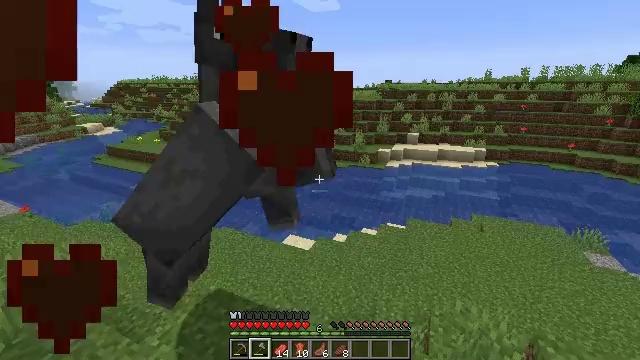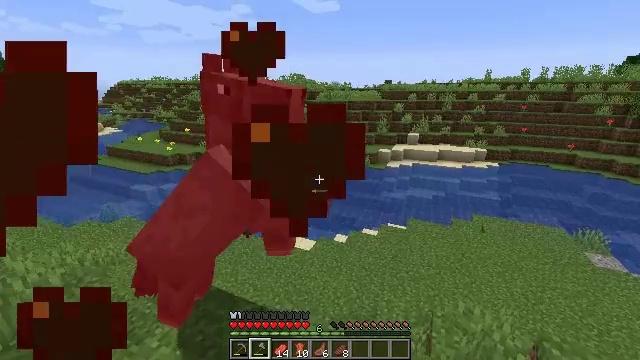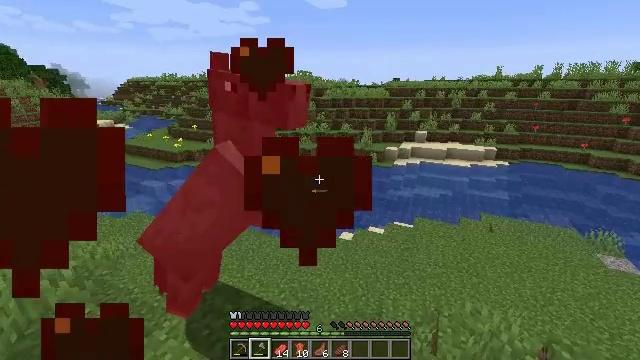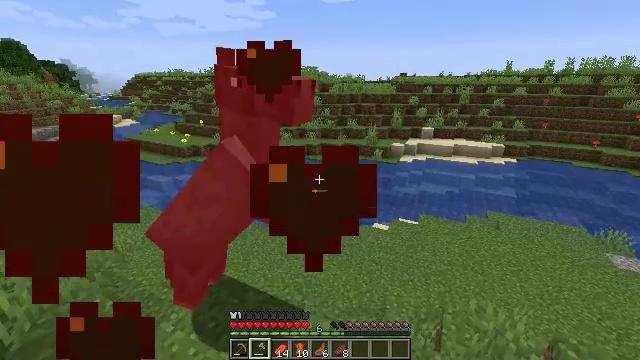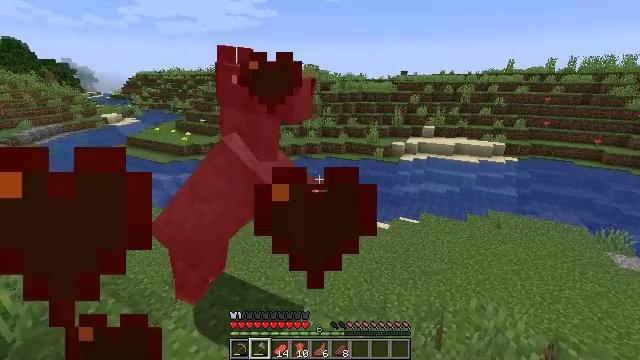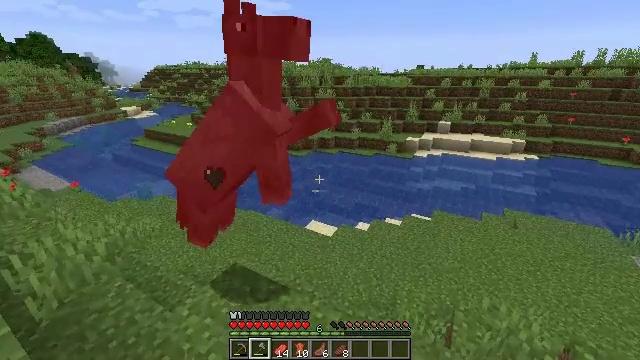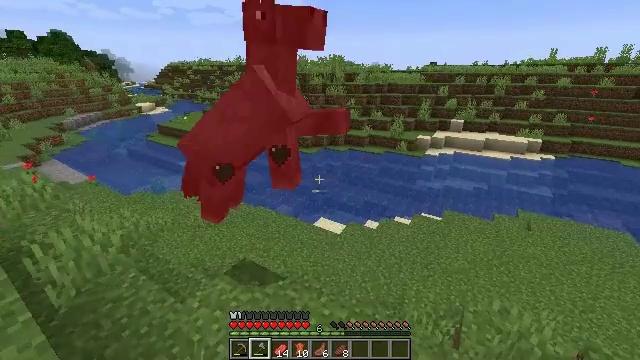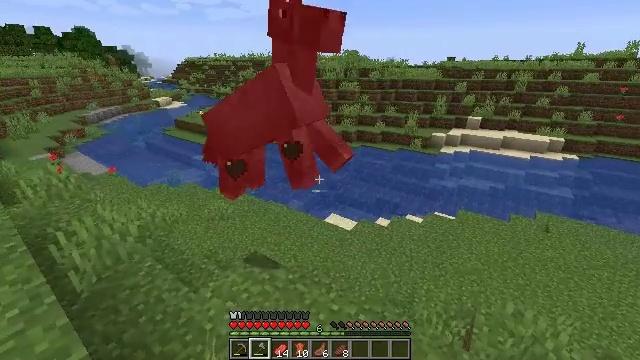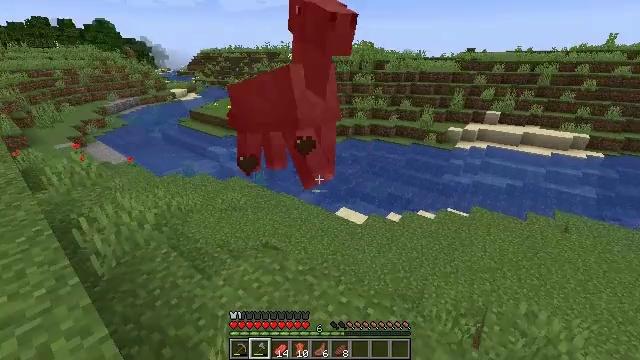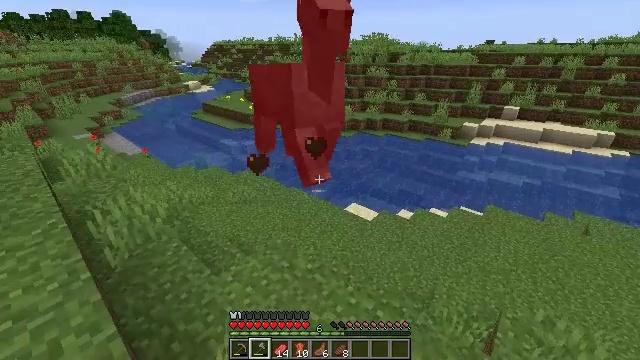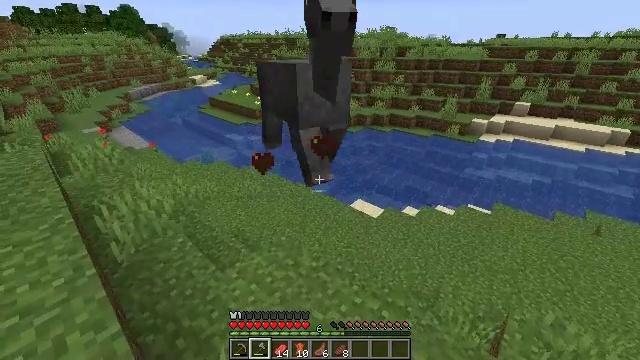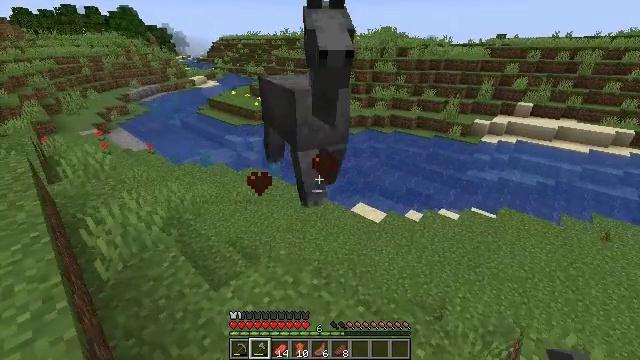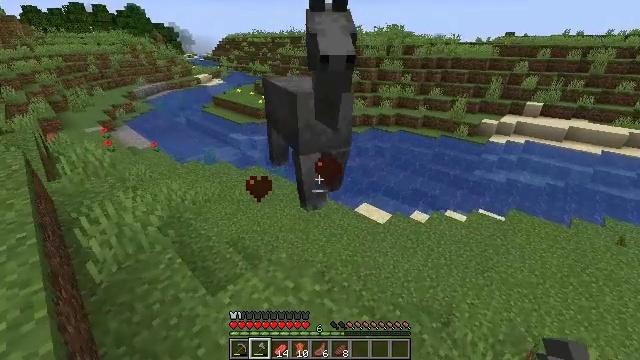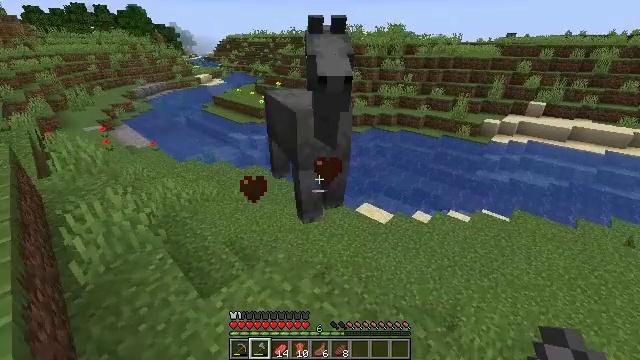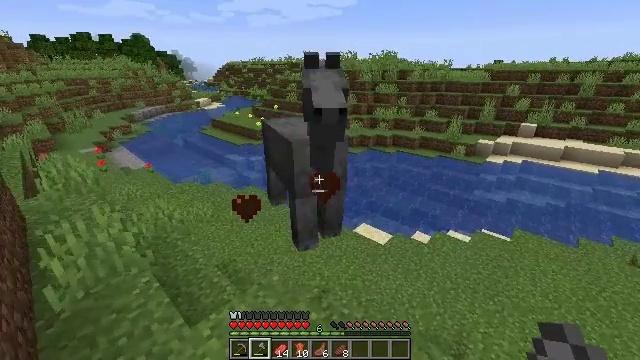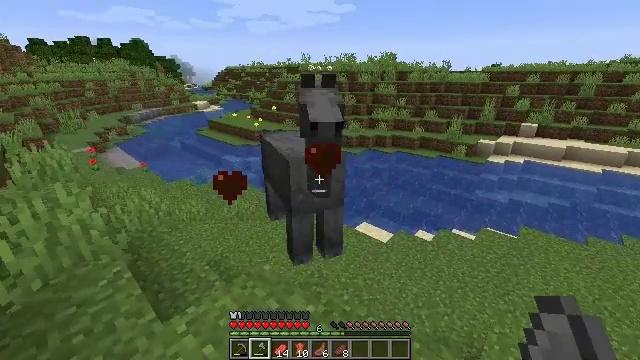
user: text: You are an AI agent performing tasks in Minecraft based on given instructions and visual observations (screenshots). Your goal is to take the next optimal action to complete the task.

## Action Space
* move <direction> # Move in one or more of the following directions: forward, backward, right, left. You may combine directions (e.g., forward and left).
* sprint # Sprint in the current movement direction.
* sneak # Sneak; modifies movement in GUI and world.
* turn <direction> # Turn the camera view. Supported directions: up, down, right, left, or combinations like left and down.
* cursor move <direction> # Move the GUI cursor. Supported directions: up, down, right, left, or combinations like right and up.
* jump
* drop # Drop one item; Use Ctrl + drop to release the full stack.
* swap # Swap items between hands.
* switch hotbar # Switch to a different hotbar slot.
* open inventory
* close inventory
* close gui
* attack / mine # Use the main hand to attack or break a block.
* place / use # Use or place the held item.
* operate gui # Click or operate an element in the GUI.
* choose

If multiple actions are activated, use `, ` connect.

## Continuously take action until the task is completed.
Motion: motion action
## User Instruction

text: Kill the horse.
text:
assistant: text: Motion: no_op
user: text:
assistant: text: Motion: turn left
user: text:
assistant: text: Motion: turn left
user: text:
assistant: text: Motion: no_op
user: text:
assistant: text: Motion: turn left and down
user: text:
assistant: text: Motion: turn left
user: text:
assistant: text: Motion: turn left
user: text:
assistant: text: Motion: turn left and down
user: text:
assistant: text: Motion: move forward, turn left and down
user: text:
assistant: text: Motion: move forward, turn left and down
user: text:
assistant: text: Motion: move forward
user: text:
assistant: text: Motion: move forward, turn left
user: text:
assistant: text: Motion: move forward
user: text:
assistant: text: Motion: move forward, turn up
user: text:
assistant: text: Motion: move forward, turn up
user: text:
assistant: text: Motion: move forward
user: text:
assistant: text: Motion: move forward, turn left and down, attack / mine
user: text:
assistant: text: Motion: move forward, attack / mine
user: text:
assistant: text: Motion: move forward, attack / mine
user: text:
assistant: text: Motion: move forward, turn left and down
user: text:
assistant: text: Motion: move forward, turn down
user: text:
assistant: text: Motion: no_op